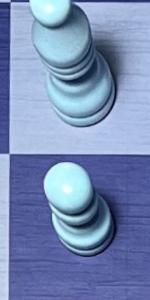
Label: Pawn_White